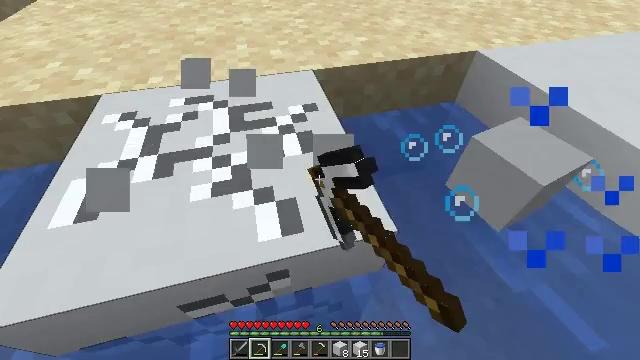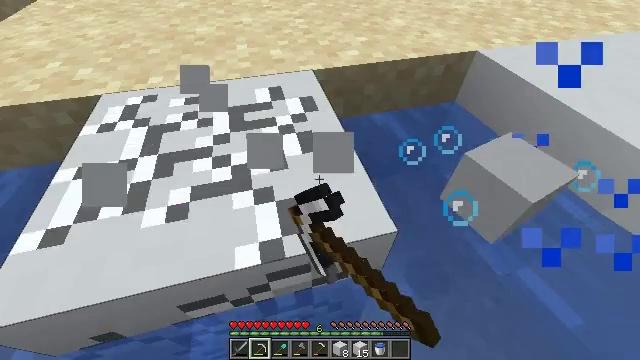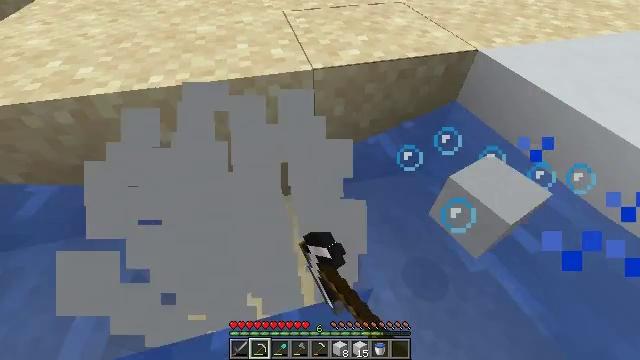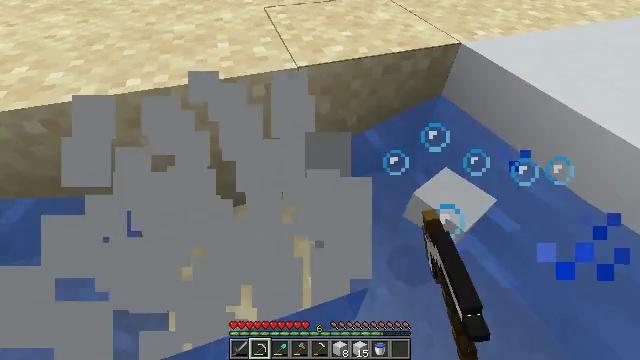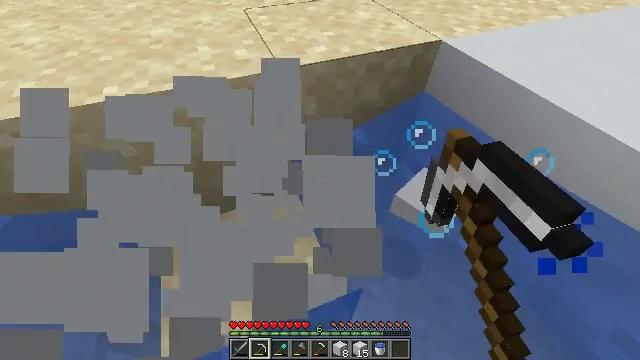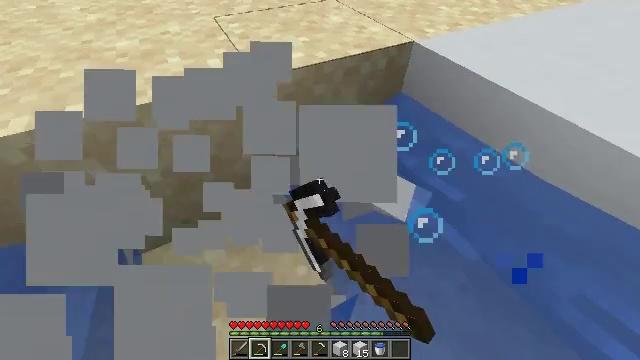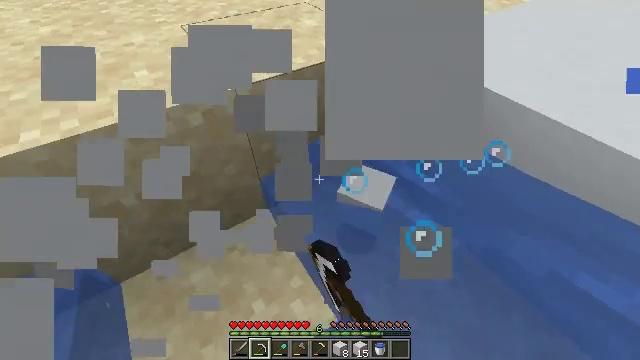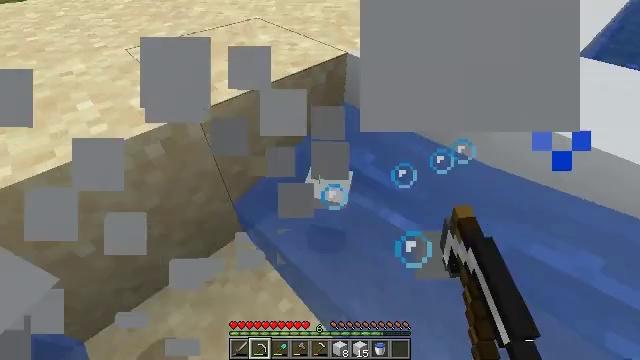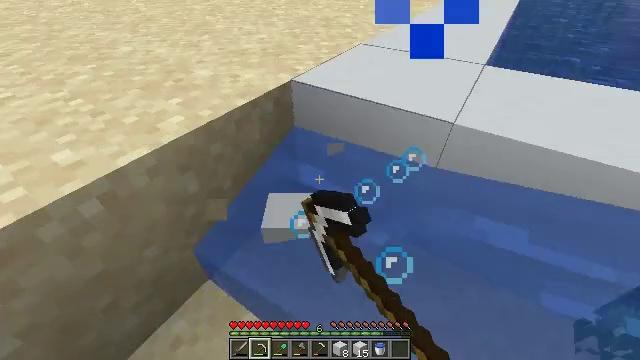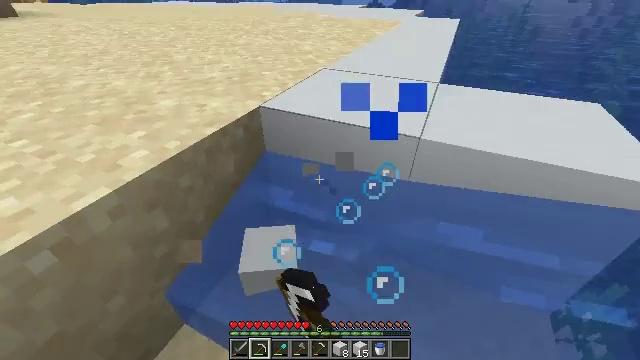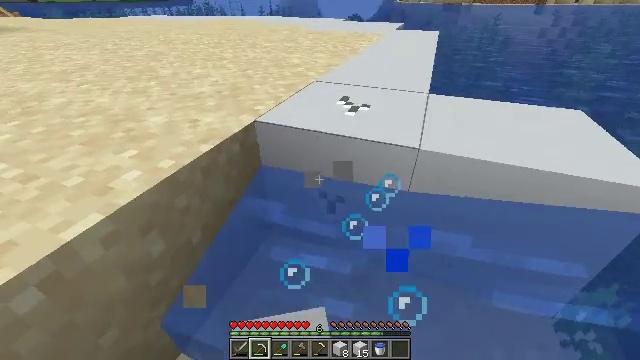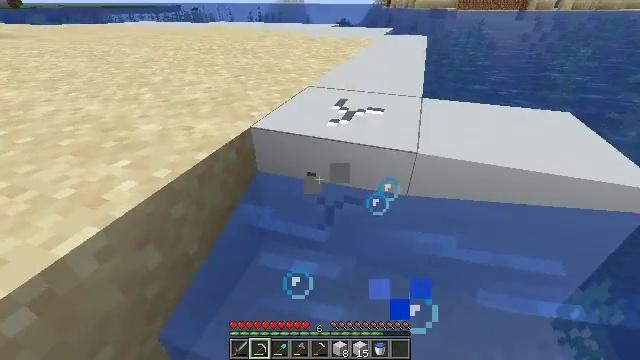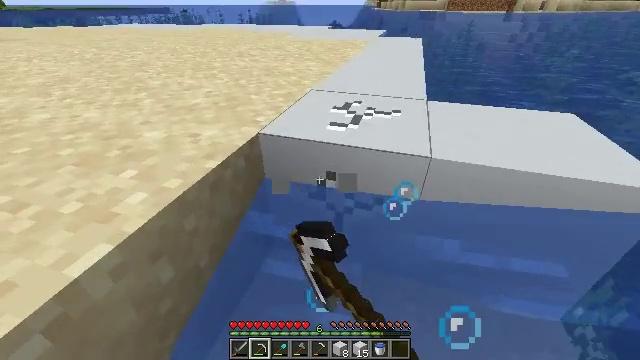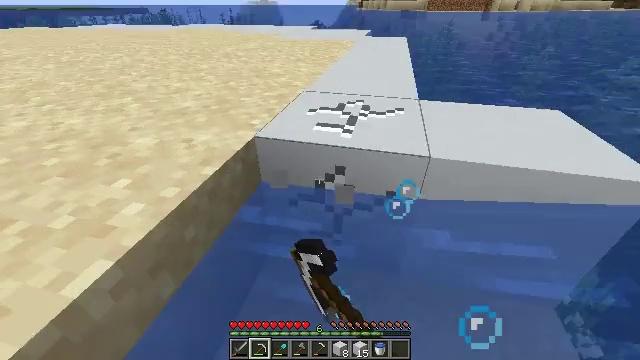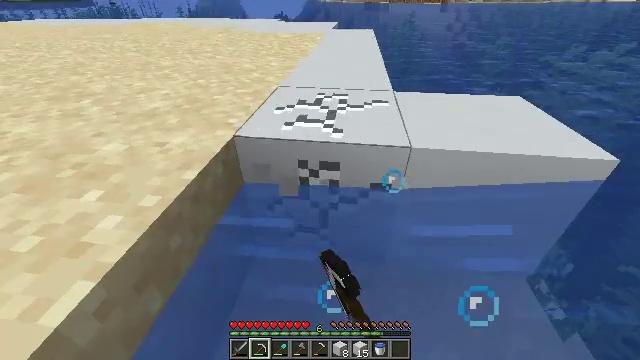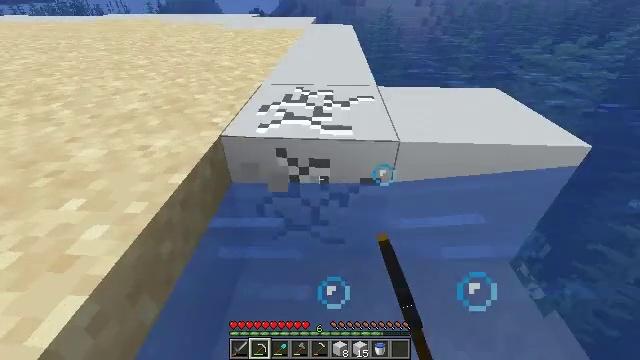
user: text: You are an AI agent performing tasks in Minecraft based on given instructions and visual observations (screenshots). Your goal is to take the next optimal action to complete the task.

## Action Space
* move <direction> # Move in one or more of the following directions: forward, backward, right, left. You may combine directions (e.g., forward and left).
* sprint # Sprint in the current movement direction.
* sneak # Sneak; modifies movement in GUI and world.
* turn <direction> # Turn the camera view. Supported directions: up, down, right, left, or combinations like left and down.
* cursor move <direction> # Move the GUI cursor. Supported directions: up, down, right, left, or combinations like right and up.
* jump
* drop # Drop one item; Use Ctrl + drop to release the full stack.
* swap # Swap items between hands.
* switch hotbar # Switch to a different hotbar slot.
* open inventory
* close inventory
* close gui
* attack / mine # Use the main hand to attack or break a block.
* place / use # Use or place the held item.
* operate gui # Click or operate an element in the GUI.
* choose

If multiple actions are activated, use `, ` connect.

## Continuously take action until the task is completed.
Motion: motion action
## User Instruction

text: Mine the white concrete block.
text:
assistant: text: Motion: attack / mine
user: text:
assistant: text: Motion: attack / mine
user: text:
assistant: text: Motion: turn right, attack / mine
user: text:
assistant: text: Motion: turn right, attack / mine
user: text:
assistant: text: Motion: turn right, attack / mine
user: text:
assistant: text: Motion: turn right, attack / mine
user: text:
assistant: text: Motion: turn right and up, attack / mine
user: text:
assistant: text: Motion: turn right and up, attack / mine
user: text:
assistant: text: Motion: turn right and up, attack / mine
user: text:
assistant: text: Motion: turn right and up, attack / mine
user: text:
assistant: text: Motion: turn right, attack / mine
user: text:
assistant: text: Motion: turn right, attack / mine
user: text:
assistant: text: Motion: turn right, attack / mine
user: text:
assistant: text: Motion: turn right and down, attack / mine
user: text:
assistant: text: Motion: turn right, attack / mine
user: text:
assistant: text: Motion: turn right, attack / mine
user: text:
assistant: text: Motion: turn right, attack / mine
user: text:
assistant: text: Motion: turn right, attack / mine
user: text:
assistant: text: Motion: move forward, turn right, attack / mine
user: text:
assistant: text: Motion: move forward, turn right and up, attack / mine
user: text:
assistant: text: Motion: move forward, turn right and up, attack / mine
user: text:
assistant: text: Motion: move forward, turn right, attack / mine
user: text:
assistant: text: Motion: move forward, attack / mine
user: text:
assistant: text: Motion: move forward, attack / mine
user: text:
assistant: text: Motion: move forward, turn right, attack / mine
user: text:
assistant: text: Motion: move forward, turn right and down, attack / mine
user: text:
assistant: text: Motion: move forward, attack / mine
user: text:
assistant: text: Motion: move forward, attack / mine
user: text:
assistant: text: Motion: move forward, turn right, attack / mine
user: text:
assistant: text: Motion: move forward, attack / mine